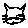
Label: cat